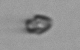
Label: Heterocapsa_rotundata